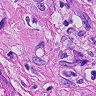
Metastatic tissue present: yes